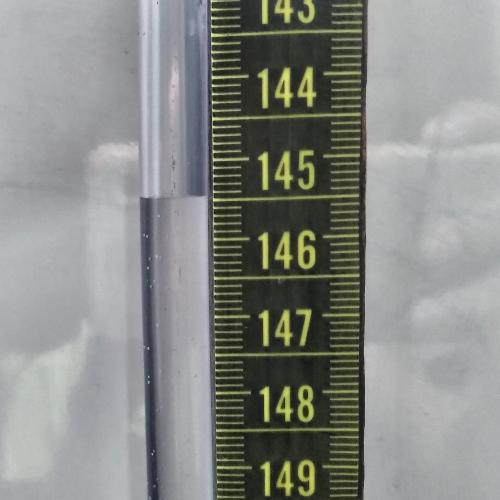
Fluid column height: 145.5 cm